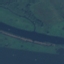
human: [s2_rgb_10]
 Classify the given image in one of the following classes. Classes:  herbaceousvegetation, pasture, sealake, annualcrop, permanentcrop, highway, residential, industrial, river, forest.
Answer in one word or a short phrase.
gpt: River